Field crop: maize
Growth stage: 2
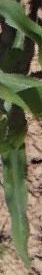
Species: maize